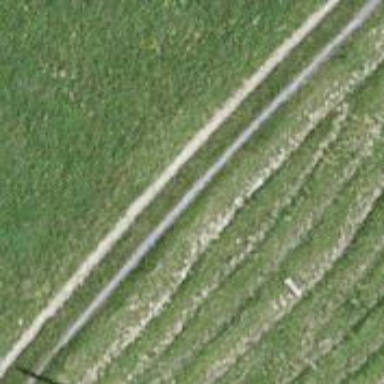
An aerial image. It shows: Gravel track with grade2 quality.